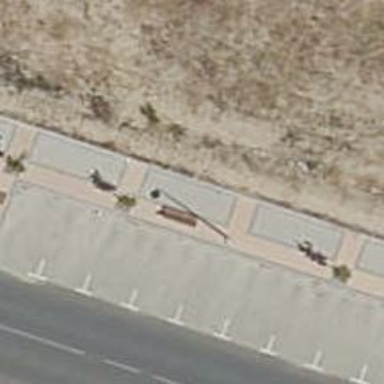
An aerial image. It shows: Bench for seating.